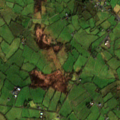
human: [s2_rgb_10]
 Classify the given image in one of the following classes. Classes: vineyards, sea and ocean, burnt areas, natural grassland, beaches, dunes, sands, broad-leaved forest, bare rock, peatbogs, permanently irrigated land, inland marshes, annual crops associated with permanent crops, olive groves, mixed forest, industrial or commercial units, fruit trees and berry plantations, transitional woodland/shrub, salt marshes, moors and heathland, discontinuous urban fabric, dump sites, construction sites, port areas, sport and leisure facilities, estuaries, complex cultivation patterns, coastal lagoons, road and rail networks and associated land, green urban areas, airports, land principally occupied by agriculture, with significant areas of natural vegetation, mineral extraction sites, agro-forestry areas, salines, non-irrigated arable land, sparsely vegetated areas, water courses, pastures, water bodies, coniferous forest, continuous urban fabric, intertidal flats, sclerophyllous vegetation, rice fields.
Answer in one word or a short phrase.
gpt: pastures, land principally occupied by agriculture, with significant areas of natural vegetation